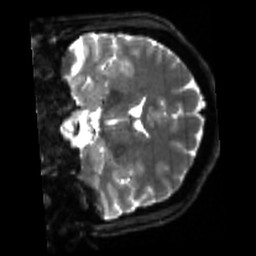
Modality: sbref
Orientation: coronal
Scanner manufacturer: siemens
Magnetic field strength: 3 T
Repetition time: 4 s
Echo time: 0.0594 s